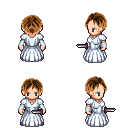
a pixel art fantasy rpg character, female body template, human, light skin, underdress, metal pants, brown parted hairstyle, white cloth bracers, brown shoes, dagger, four views (front, back, left, right), 2x2 character sprite sheet, small pixel art, hard edges, no anti-aliasing